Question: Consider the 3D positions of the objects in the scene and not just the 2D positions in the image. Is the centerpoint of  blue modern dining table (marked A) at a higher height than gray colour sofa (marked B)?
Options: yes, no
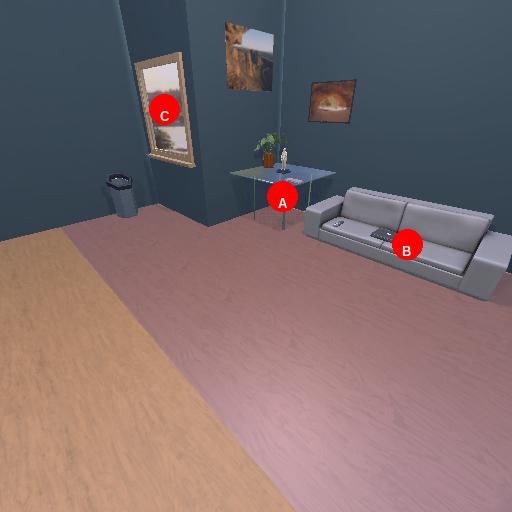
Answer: yes